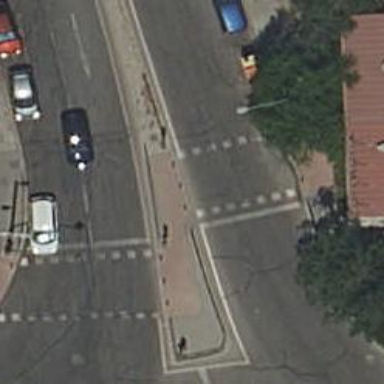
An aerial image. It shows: Road crossing with traffic signals.